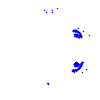
Particle: pion